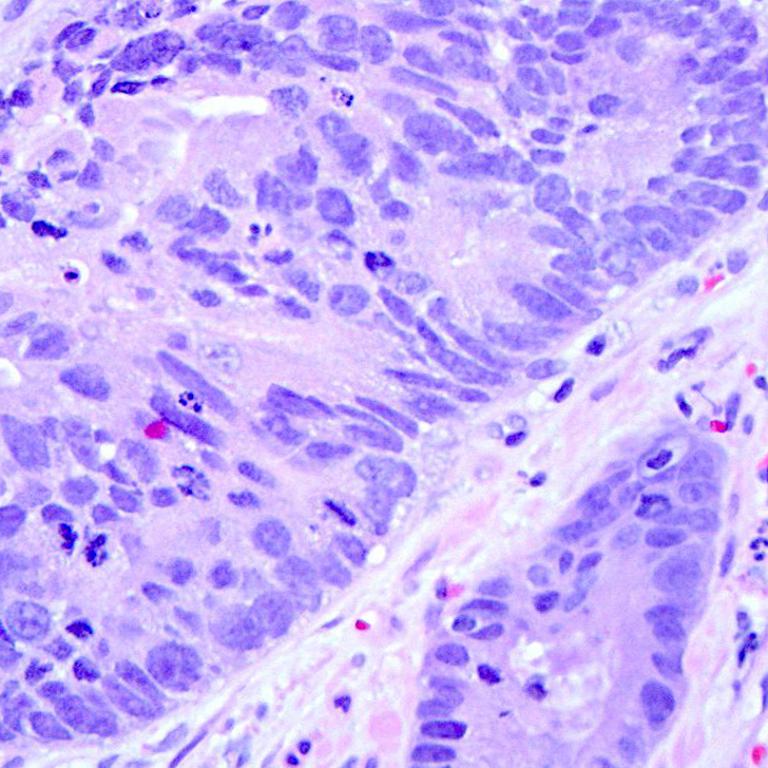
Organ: colon
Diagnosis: adenocarcinomas